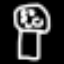
Label: mushroom